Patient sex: M
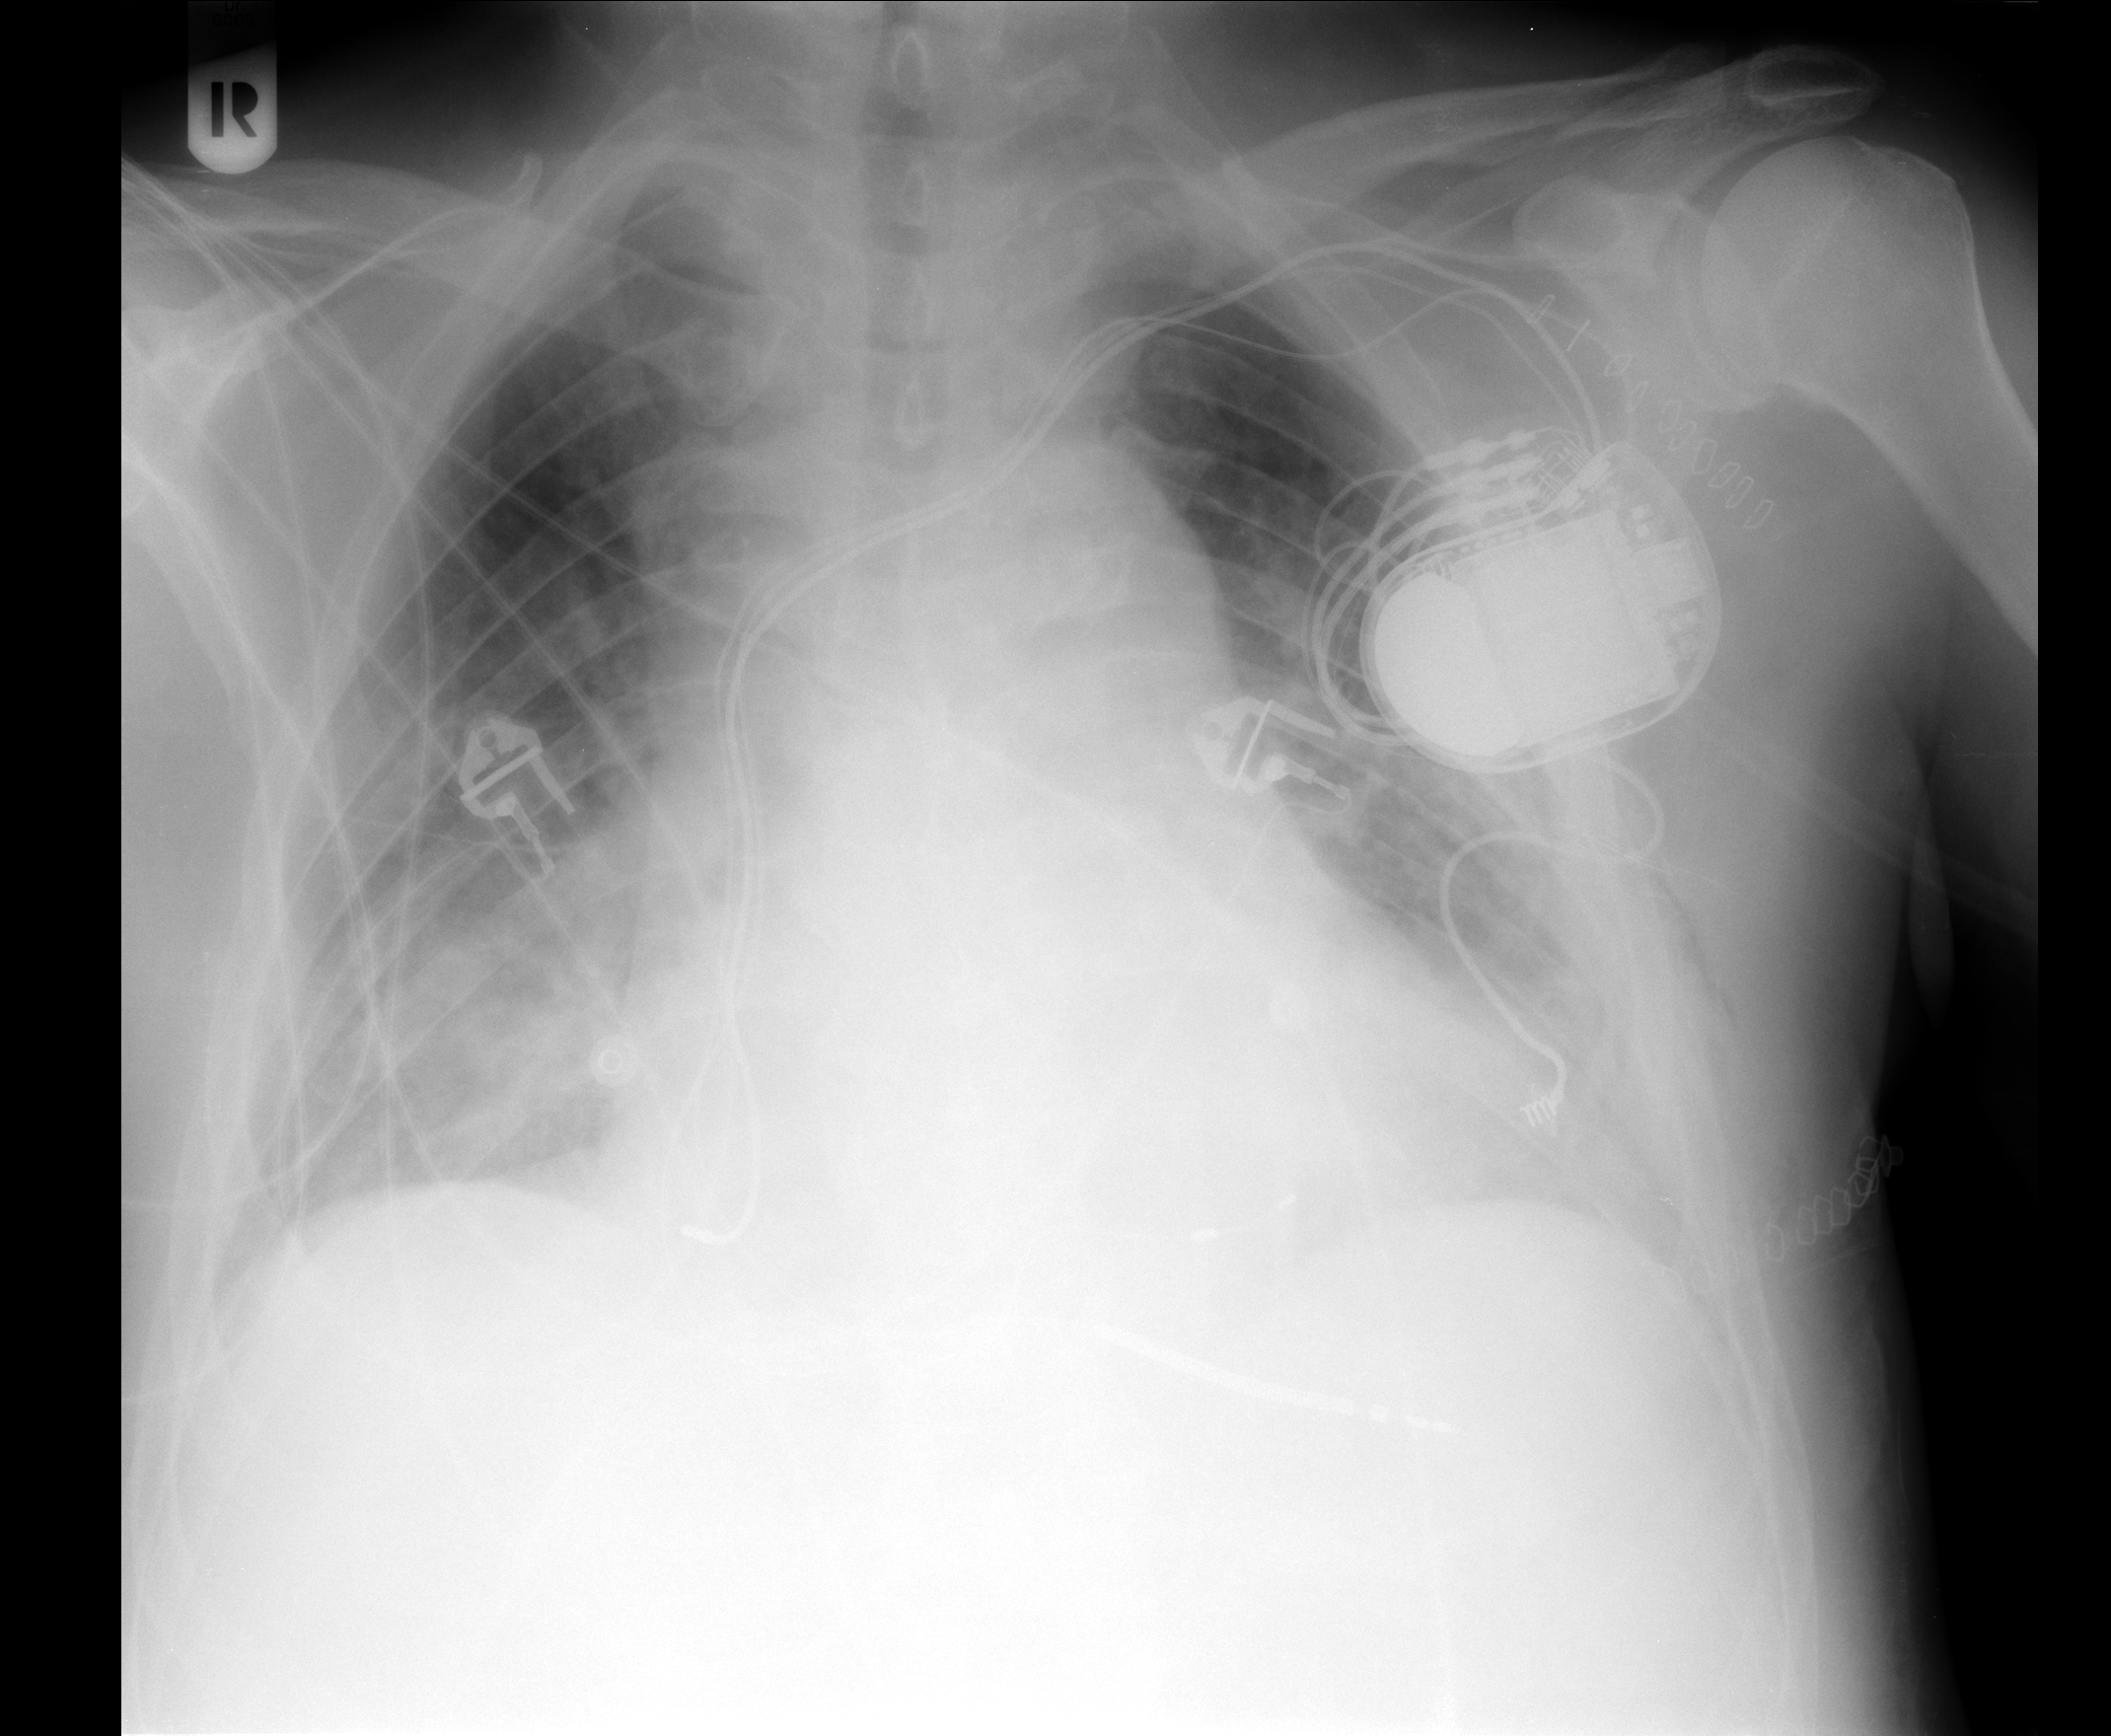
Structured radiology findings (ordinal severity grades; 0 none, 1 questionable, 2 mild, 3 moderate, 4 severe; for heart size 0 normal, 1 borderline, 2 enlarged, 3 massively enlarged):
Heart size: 2
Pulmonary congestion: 2
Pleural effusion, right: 0
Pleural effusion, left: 0
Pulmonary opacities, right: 0
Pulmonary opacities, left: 0
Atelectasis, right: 0
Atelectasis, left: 0